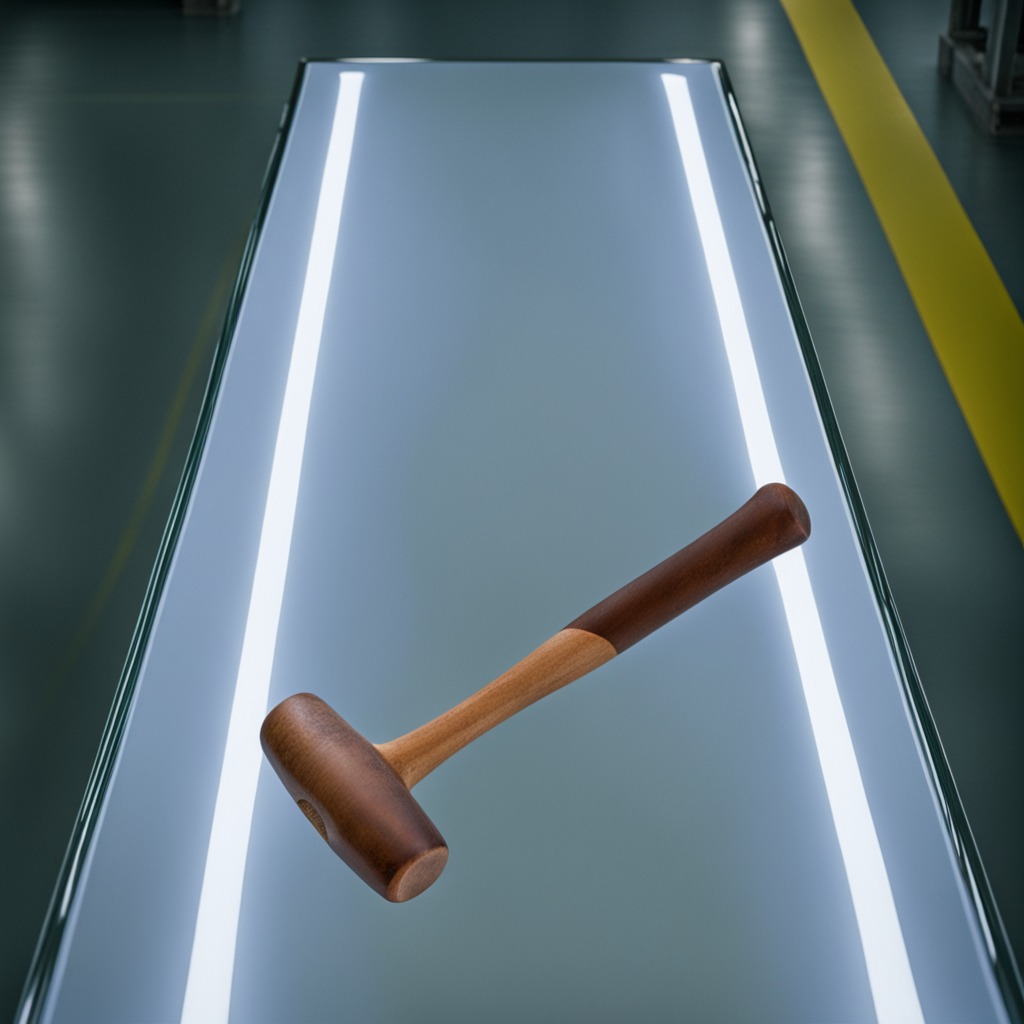
A hammer is lying on the table in the ship maintenance bay.